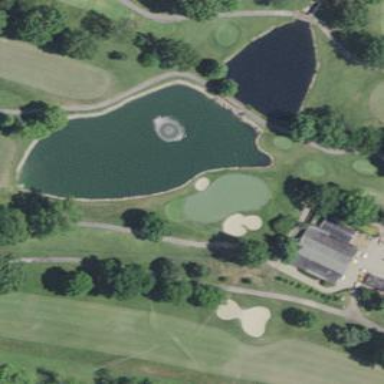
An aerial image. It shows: Golf hole.